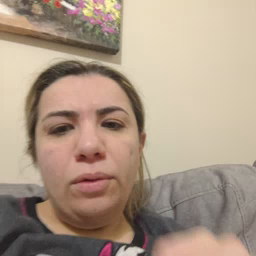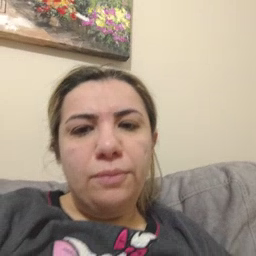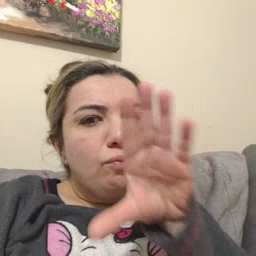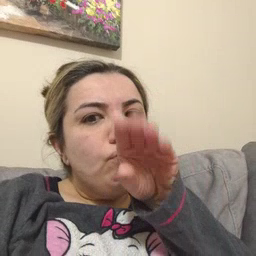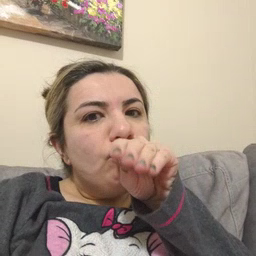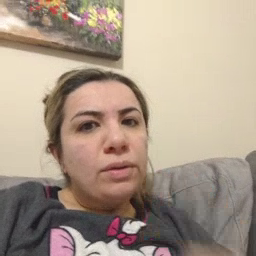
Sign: goose